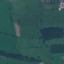
Land use / land cover class: Pasture